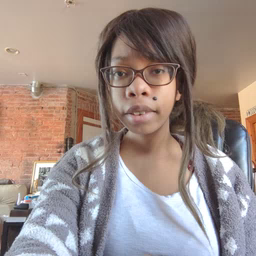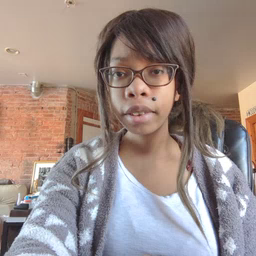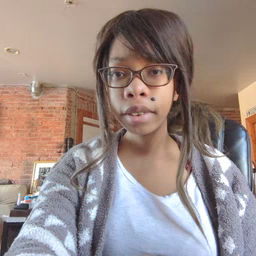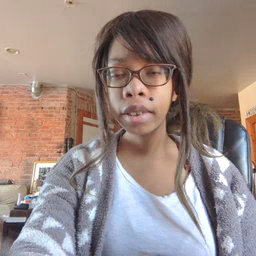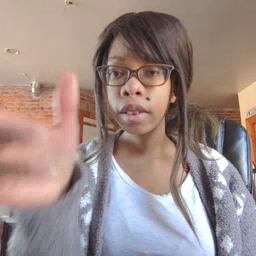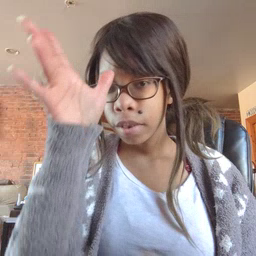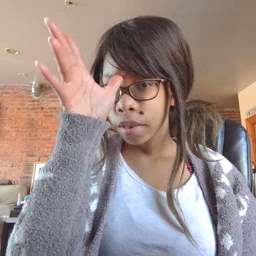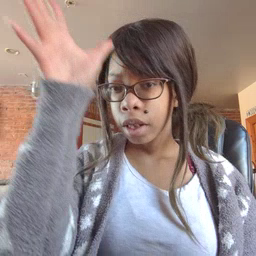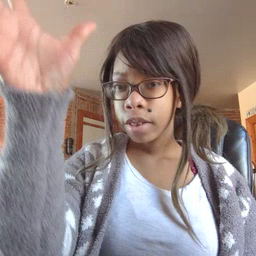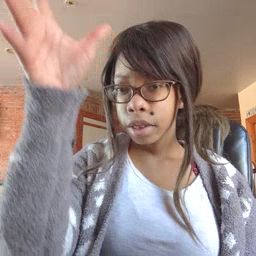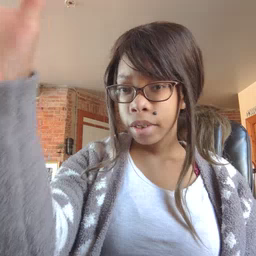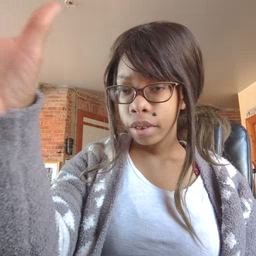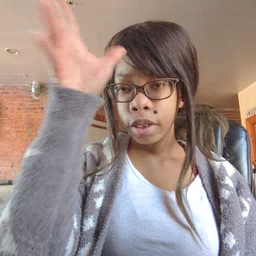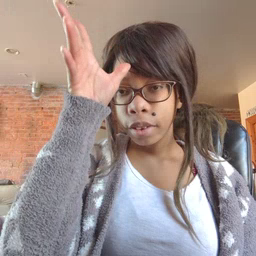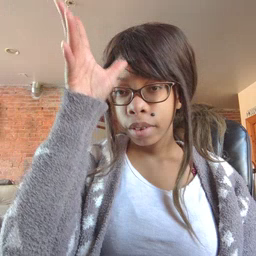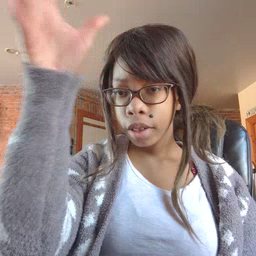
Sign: grandpa